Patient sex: M
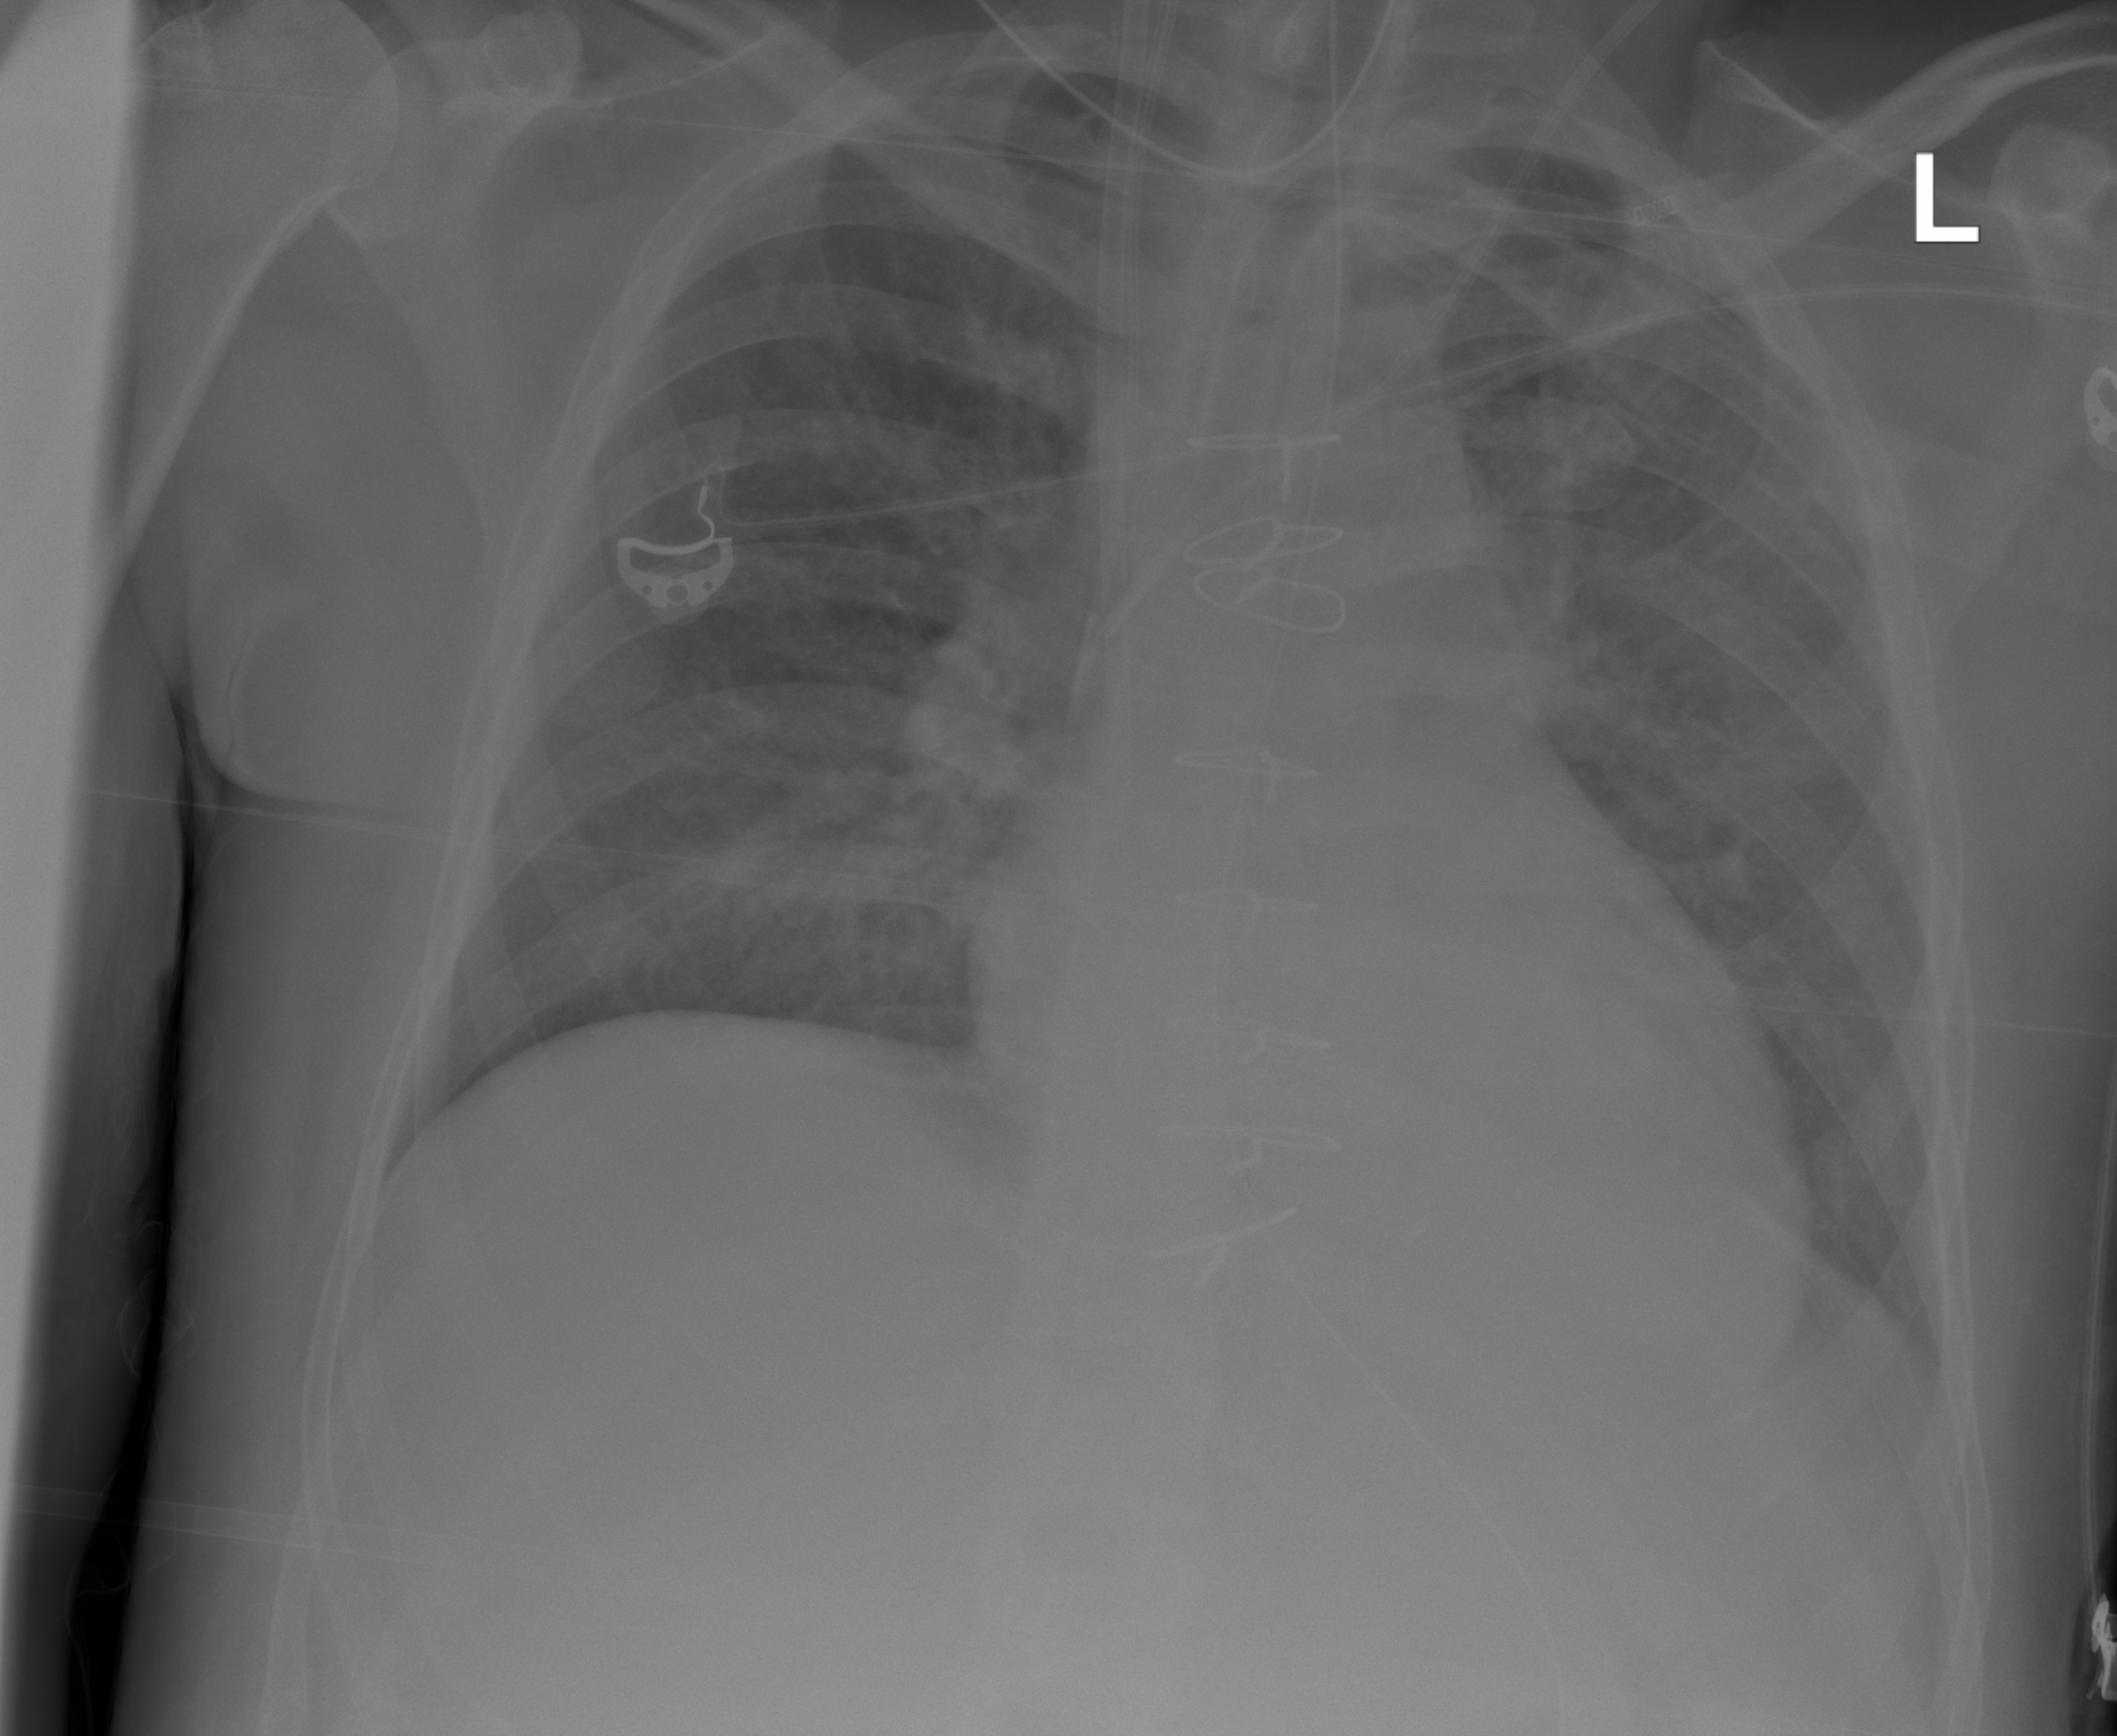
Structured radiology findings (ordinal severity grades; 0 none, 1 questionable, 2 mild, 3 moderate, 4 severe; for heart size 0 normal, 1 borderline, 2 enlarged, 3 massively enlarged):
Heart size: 2
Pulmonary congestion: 3
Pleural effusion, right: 0
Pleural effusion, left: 2
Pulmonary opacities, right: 2
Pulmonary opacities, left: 1
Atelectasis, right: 0
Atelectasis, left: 2